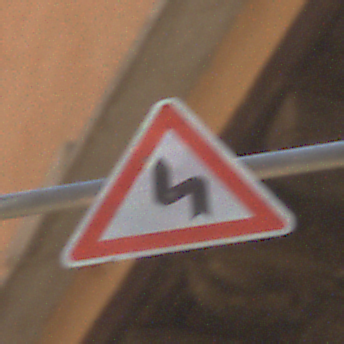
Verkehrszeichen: DoppelkurveZunaechstLinks
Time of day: Midday
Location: Outdoor (Urban)
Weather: Clear
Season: NotSpecified
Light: Natural